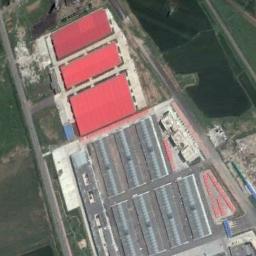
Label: industrial_area